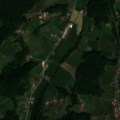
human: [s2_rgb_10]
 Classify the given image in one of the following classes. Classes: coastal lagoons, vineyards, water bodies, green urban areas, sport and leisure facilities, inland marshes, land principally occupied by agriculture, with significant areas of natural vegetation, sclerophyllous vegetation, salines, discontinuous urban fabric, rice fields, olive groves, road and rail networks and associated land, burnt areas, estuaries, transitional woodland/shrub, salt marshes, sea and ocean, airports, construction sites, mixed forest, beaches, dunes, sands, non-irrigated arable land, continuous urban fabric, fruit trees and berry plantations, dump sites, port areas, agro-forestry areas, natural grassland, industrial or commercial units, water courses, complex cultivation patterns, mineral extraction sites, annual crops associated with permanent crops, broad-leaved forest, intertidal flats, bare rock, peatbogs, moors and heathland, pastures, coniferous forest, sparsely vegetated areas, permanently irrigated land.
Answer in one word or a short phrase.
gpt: vineyards, pastures, land principally occupied by agriculture, with significant areas of natural vegetation, broad-leaved forest